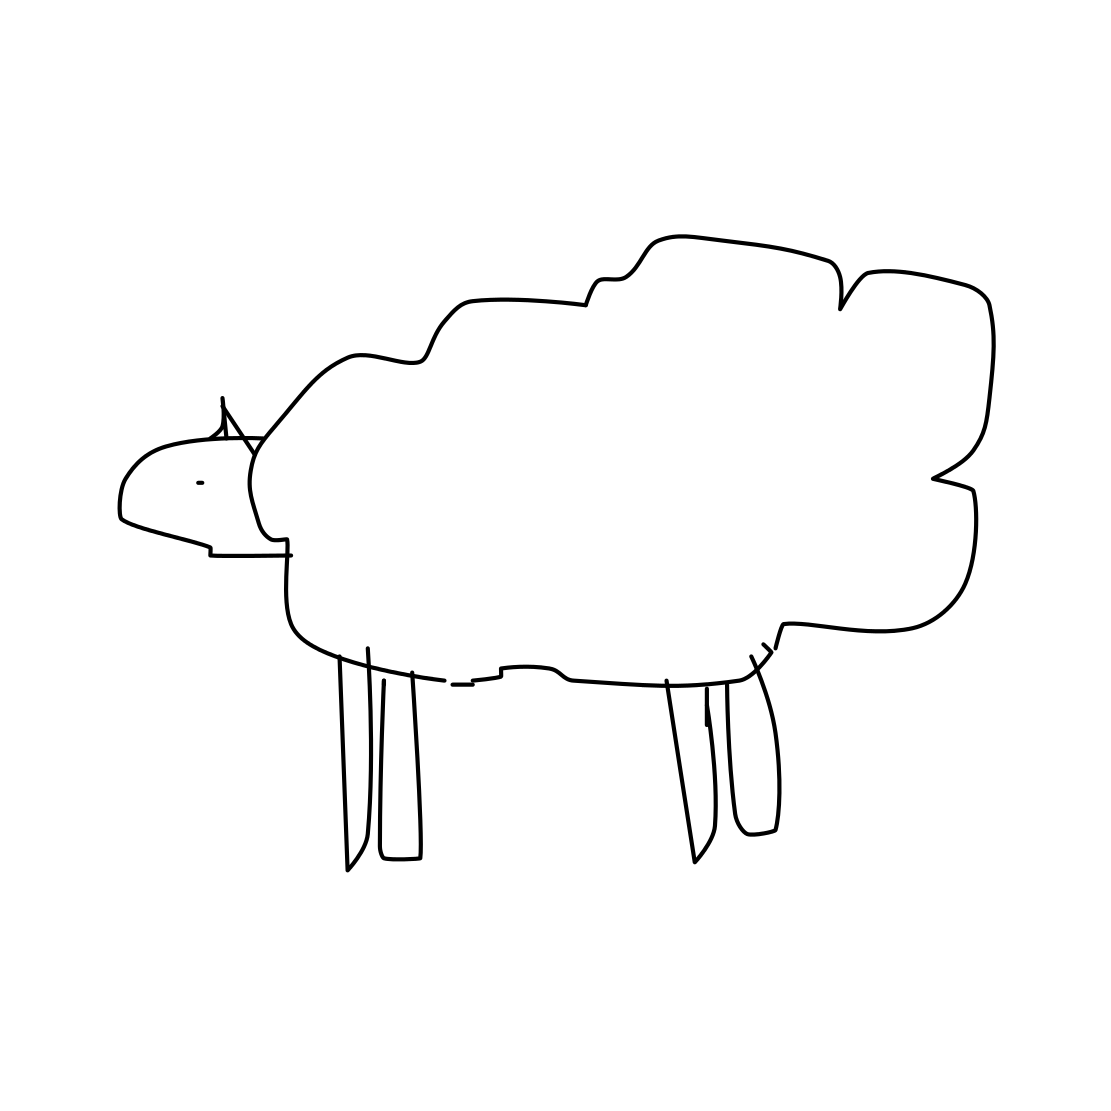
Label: sheep